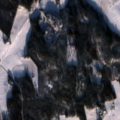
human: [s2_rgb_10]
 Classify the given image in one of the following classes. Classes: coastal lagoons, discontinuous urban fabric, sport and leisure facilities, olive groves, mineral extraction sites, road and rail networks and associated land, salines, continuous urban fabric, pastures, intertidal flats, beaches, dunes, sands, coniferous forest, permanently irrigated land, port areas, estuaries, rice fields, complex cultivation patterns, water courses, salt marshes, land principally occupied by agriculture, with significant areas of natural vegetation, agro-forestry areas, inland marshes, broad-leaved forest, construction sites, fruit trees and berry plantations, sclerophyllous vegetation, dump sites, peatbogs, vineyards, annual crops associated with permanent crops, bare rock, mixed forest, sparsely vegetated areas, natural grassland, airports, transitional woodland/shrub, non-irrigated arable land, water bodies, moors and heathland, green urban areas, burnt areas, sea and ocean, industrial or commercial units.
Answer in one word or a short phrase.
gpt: non-irrigated arable land, land principally occupied by agriculture, with significant areas of natural vegetation, coniferous forest, transitional woodland/shrub